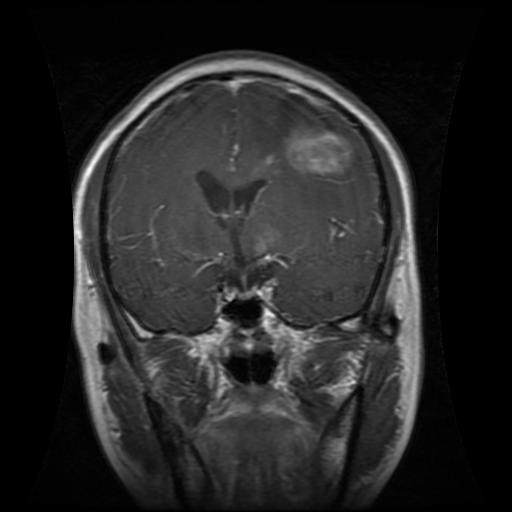
Label: glioma